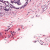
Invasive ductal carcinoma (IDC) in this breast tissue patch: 1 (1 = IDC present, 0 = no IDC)